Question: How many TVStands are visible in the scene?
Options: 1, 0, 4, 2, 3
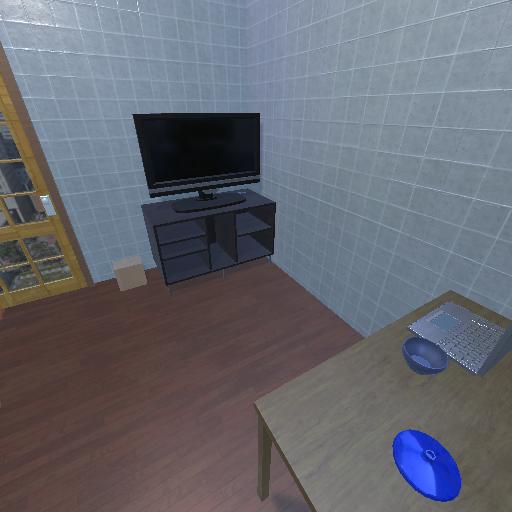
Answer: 1